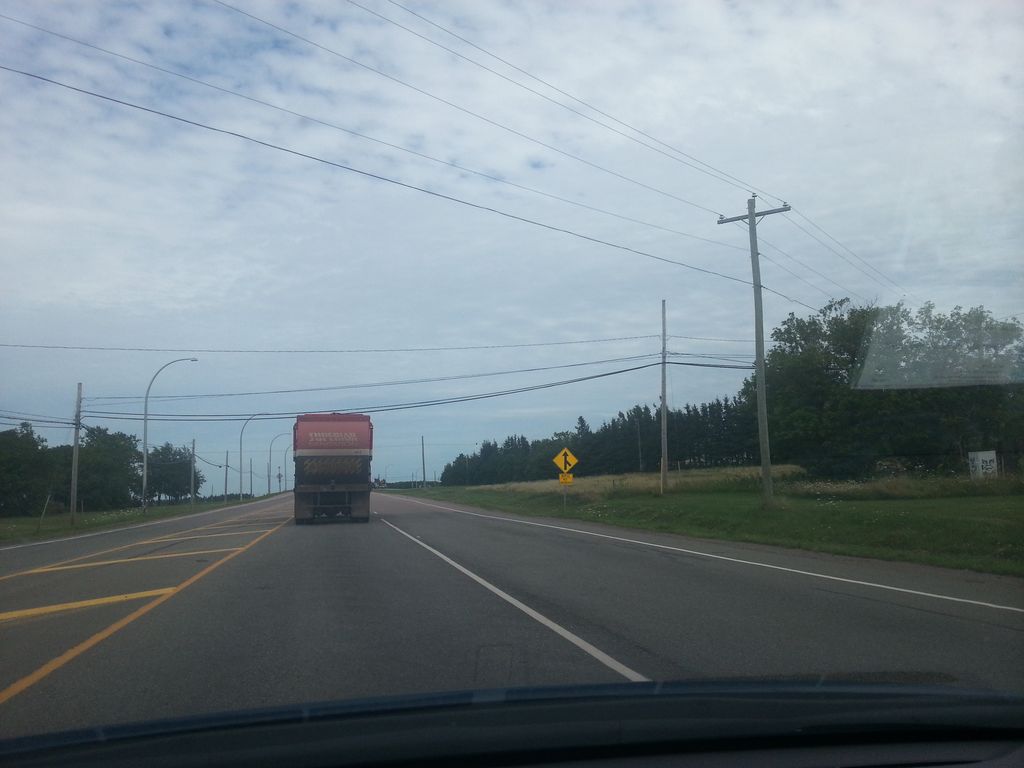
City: charlottetown